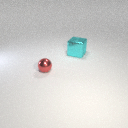
large cyan metal cube behind small red metal sphere